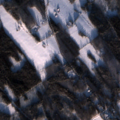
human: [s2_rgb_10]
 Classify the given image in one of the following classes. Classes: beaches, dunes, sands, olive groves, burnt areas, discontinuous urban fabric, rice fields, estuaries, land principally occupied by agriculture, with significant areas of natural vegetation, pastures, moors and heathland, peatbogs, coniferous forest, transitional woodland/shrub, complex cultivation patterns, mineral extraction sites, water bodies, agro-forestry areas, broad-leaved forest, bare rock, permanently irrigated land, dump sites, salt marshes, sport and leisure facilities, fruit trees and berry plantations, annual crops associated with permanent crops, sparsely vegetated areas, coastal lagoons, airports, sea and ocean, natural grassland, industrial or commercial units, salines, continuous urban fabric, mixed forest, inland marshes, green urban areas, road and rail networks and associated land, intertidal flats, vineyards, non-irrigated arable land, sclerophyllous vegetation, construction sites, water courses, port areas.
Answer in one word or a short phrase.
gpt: land principally occupied by agriculture, with significant areas of natural vegetation, broad-leaved forest, coniferous forest, mixed forest